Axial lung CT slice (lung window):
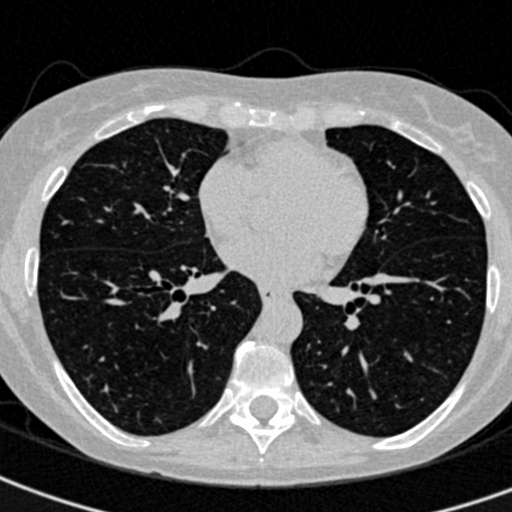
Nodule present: no